Question: How can I make a 'JtextField' like 'DateField' which contains perminantly visible slashes dividing Month, Day, and Year values. Like in the example below, the slashes are visible when the field is empty, and when the user types in a value, the date value will go around the slashes. That is, if the user types '031618' in the field, it will appear as '03/16/18':

I have seen examples of this on the inernet, so I know it is possible, but I don't know how to make it work myself.
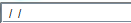
Answer: - <URL>
'''
import java.awt.*;
import java.text.ParseException;
import javax.swing.*;
import javax.swing.text.MaskFormatter;
public final class MaskFormatterTest {
private Component makeUI() {
String mask = "##/##/##";
JFormattedTextField field = new JFormattedTextField(createFormatter(mask));
field.setFont(new Font(Font.MONOSPACED, Font.PLAIN, 12));
field.setText("031618");
JPanel p = new JPanel(new GridLayout(2, 1, 10, 10));
p.add(field);
p.add(new JTextField("03/16/18"));
JPanel panel = new JPanel(new BorderLayout());
panel.setBorder(BorderFactory.createEmptyBorder(10, 10, 10, 10));
panel.add(p, BorderLayout.NORTH);
return panel;
}
protected static MaskFormatter createFormatter(String s) {
MaskFormatter formatter = null;
try {
formatter = new MaskFormatter(s);
} catch (ParseException ex) {
System.err.println("formatter is bad: " + ex.getMessage());
}
return formatter;
}
public static void main(String[] args) {
EventQueue.invokeLater(() -> {
JFrame f = new JFrame();
f.setDefaultCloseOperation(WindowConstants.EXIT_ON_CLOSE);
f.getContentPane().add(new MaskFormatterTest().makeUI());
f.setSize(320, 240);
f.setLocationRelativeTo(null);
f.setVisible(true);
});
}
}
'''